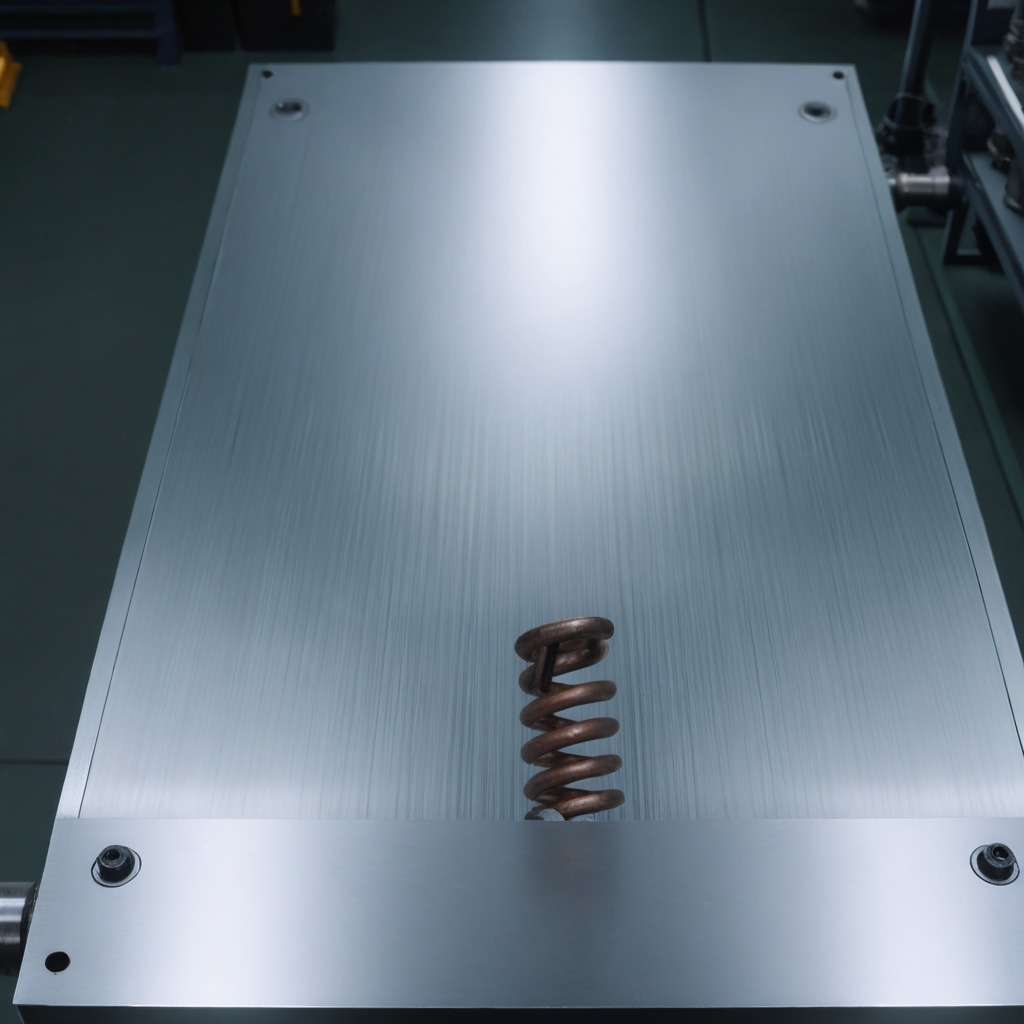
A coiled metal spring is lying on the metal table in a machine shop under fluorescent lights.